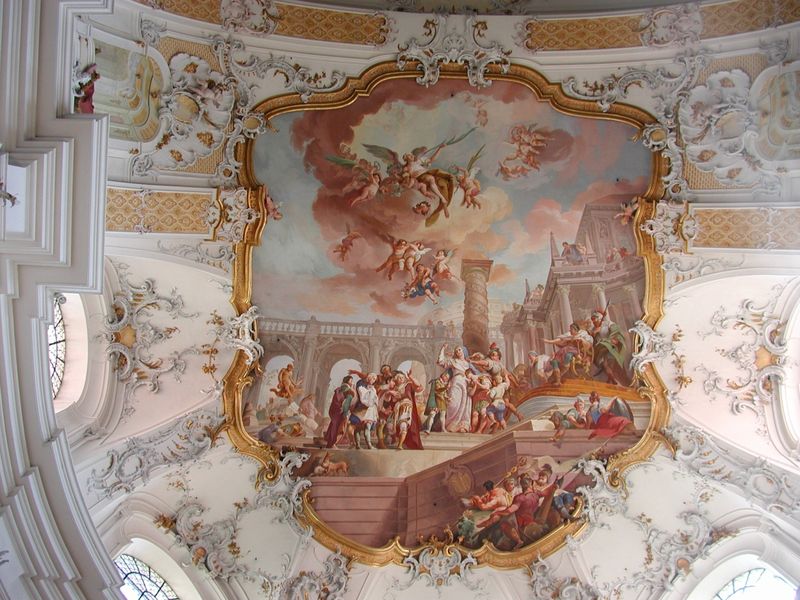
Titel: Fresken der Kirche Ottobeuren
Künstler: Johann Jakob Zeiller
Standort: Ottobeuren, Klosterkirche (EU - D - Bayern)
Schlagwörter: blau, himmel, weiß, wolken, menschen, fenster, frau, licht, szene, säule, hund, leute, malerei, barock, brücke, kirche, gold, rosa, kinder, engel, bogen, kisten, farben, stuck, bögen, palast, sims, maria, szenen, deckenmalerei, deckenfresco